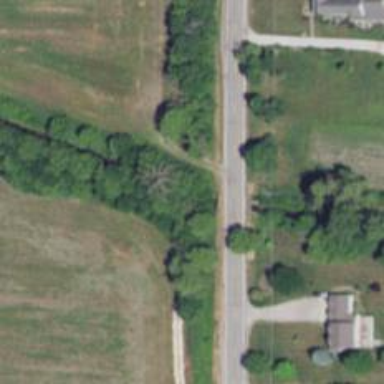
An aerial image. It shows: Culvert tunnel.